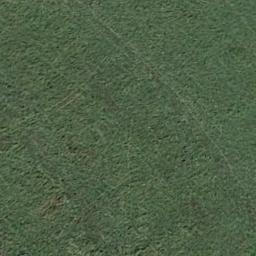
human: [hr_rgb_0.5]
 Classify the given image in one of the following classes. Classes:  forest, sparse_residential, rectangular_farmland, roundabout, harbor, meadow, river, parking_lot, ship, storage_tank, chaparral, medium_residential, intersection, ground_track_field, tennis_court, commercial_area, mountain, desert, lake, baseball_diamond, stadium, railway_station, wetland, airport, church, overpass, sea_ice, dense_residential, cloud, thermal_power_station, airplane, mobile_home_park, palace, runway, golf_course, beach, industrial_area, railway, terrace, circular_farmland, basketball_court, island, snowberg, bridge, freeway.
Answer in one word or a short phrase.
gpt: meadow